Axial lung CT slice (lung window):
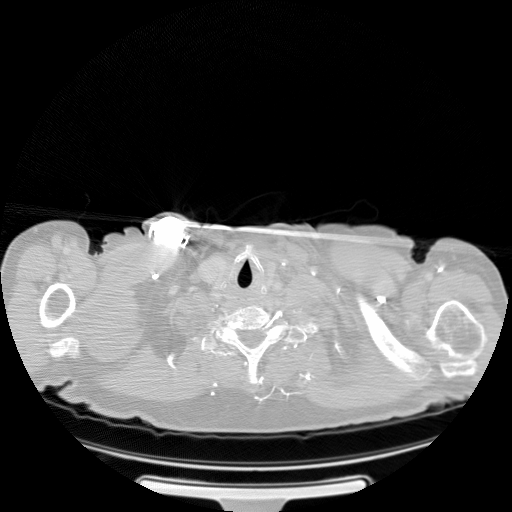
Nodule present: no